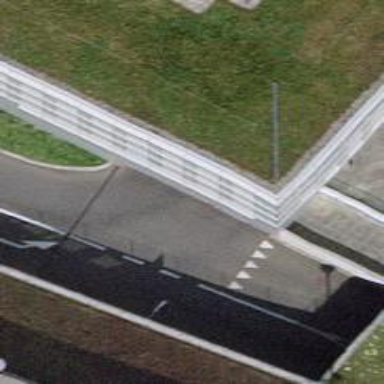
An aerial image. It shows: Parking entrance.